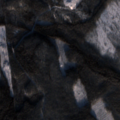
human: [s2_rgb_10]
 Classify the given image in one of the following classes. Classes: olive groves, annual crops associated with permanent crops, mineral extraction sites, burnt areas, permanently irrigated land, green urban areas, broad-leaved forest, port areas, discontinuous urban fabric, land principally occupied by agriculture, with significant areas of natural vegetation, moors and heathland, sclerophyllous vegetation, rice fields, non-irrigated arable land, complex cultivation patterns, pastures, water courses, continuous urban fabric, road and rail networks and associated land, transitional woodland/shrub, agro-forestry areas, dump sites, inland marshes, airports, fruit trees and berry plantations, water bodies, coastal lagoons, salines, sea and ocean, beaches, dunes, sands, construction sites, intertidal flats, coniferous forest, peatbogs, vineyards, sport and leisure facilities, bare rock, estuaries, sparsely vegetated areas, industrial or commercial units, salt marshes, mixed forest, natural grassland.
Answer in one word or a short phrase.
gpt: coniferous forest, transitional woodland/shrub